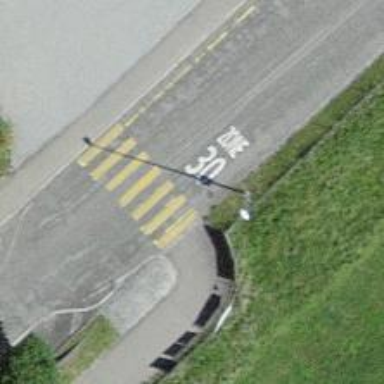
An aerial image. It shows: Zebra crossing on the road.